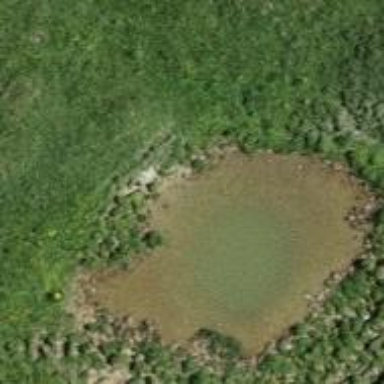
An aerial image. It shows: Pond surrounded by natural water.